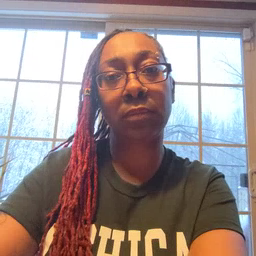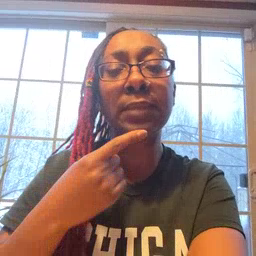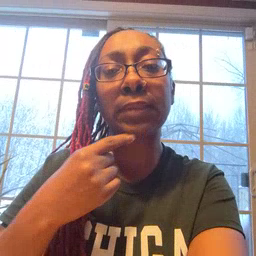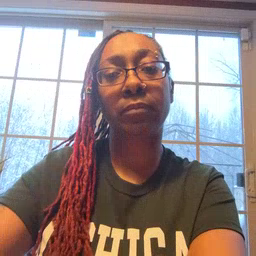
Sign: say